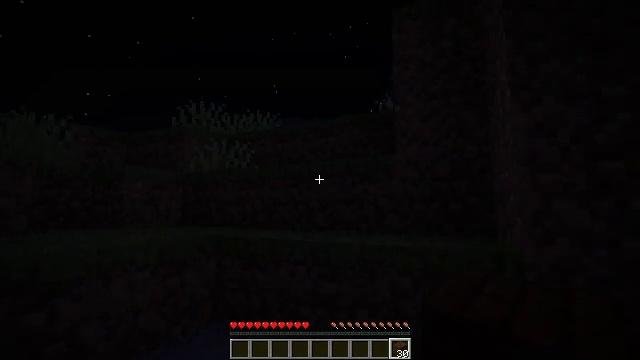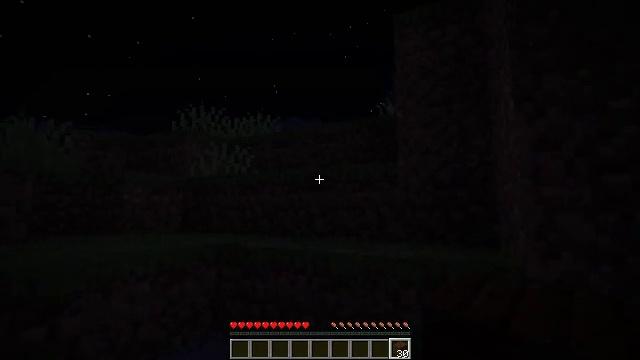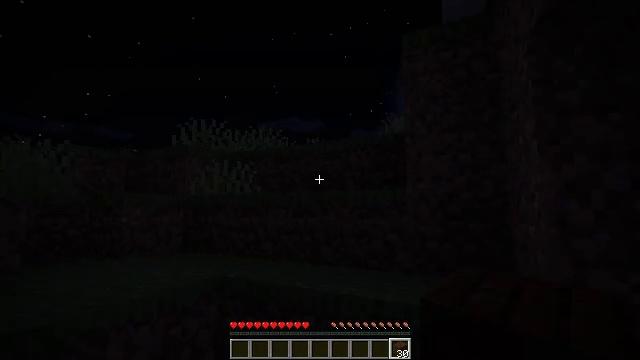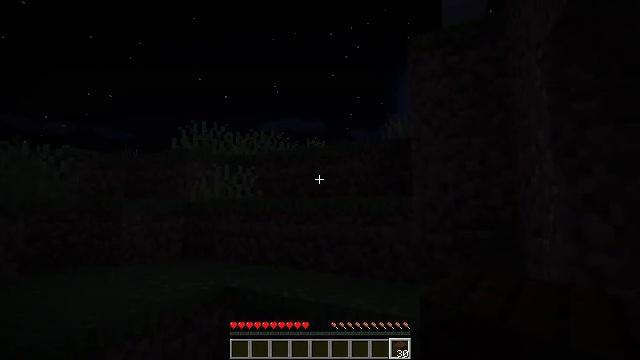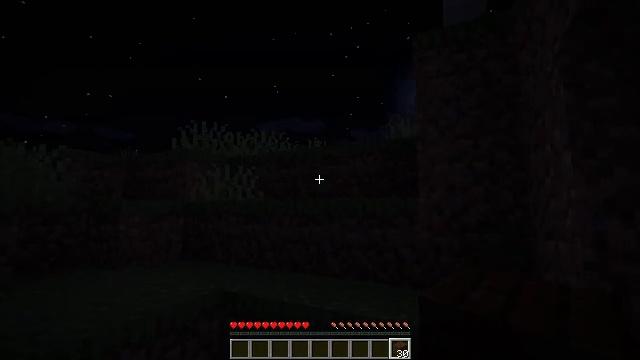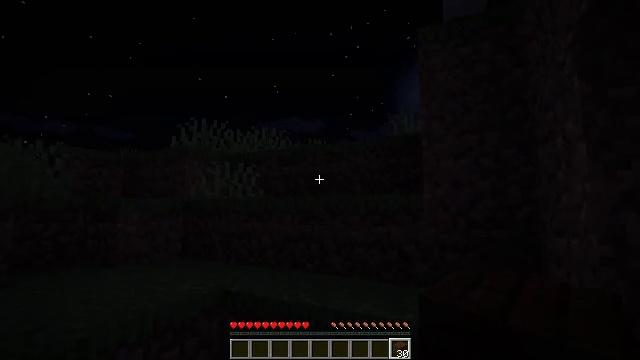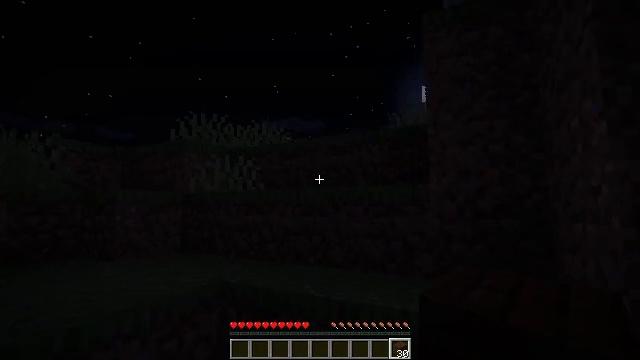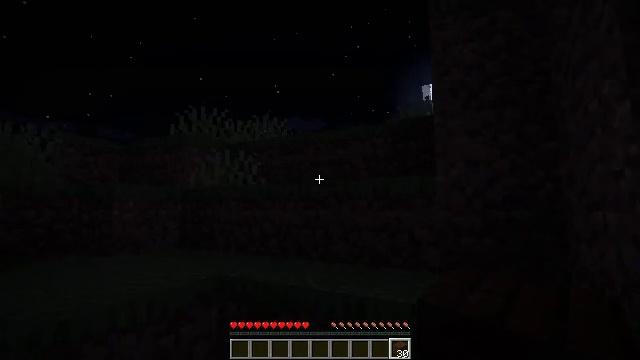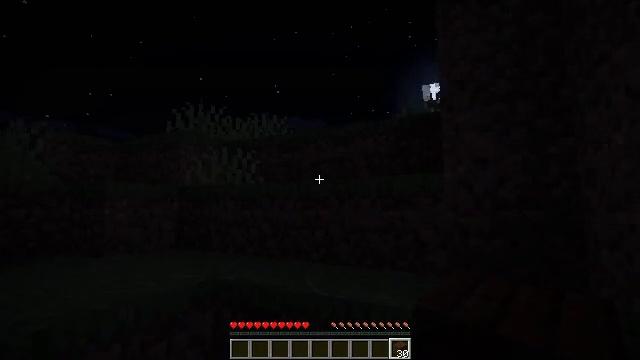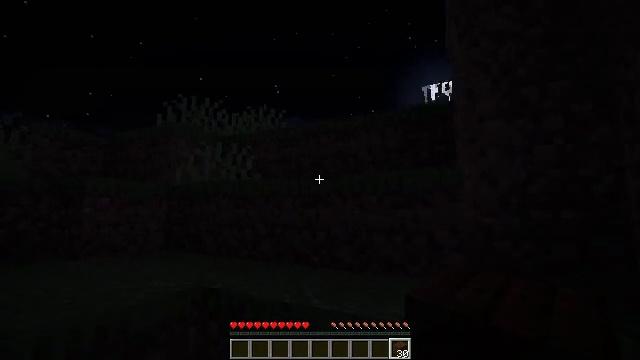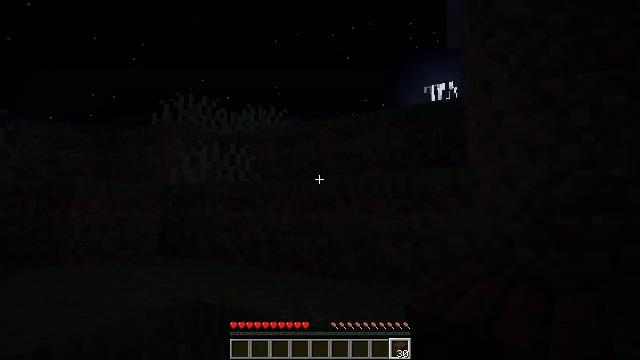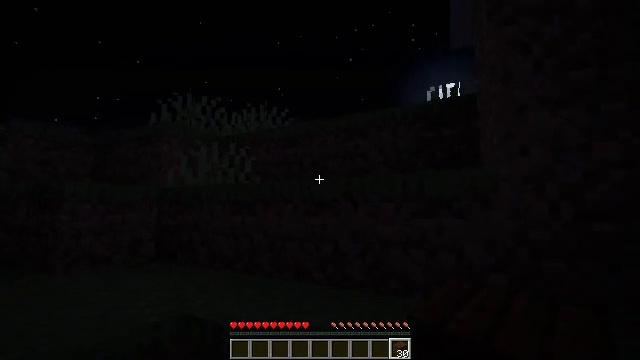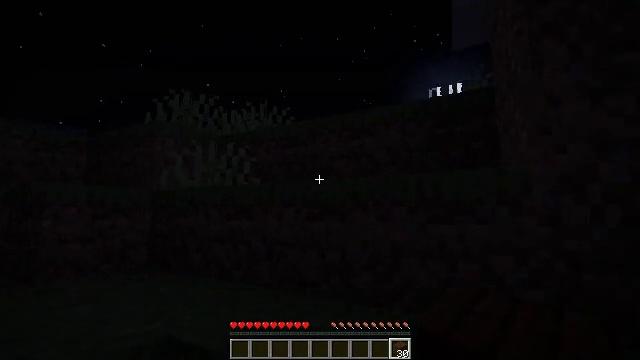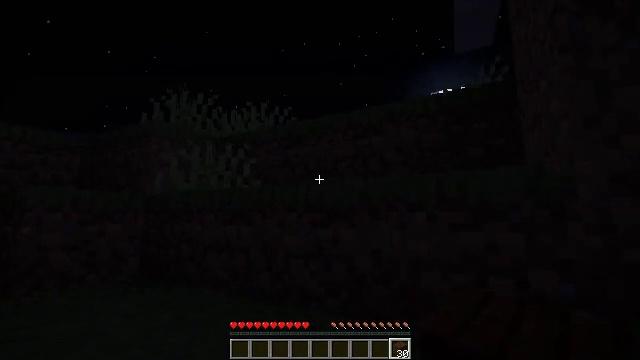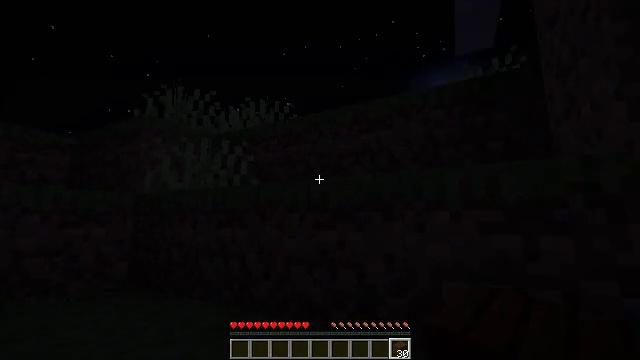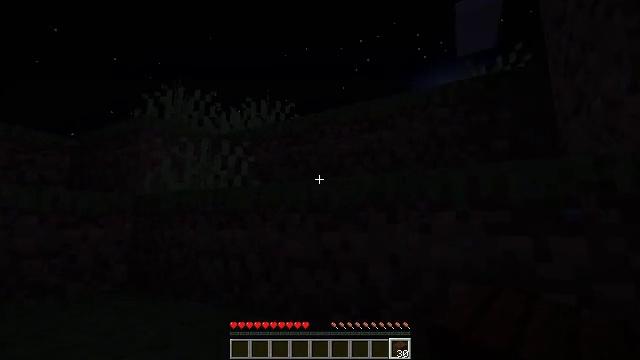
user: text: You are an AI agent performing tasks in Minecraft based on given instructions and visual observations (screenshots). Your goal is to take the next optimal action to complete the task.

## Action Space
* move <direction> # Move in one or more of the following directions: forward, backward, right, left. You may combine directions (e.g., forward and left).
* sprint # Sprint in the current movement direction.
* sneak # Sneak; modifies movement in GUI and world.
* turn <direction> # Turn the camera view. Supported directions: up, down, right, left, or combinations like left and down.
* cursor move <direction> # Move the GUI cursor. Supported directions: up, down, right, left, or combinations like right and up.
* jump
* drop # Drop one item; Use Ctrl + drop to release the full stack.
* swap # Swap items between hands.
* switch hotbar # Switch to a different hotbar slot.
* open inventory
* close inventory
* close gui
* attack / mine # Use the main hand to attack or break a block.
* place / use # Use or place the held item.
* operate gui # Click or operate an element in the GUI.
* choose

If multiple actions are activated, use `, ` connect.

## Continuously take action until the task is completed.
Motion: motion action
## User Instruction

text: Break the tree to get oak logs.
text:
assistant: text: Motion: move forward, jump
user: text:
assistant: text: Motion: move forward, jump
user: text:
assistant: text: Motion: move forward, jump
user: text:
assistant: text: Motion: move forward
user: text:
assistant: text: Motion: move forward
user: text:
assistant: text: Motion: move forward
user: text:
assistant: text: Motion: move forward
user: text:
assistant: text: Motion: move forward
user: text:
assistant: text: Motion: move forward
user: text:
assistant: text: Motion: move forward
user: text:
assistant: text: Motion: move forward
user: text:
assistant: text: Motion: move forward
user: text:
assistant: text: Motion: move forward
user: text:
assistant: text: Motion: move forward
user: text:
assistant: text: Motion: move forward
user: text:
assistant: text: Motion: move forward
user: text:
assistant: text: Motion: move forward, jump
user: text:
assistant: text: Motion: move forward, jump
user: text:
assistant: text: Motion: move forward, jump
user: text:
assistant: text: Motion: move forward, jump
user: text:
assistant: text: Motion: move forward, turn right, jump
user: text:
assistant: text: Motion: move forward, turn right, jump
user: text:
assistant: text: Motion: move forward, turn right, jump
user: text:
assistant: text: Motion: move forward, jump
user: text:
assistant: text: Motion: move forward
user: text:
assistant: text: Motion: move forward
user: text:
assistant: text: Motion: move forward
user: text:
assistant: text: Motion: move forward
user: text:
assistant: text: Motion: move forward
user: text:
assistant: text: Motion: move forward